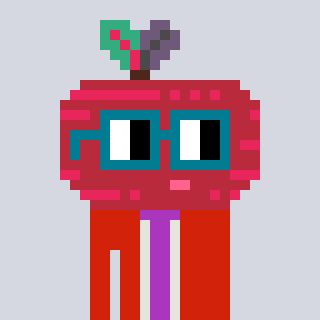
a pixel art character with square dark green glasses, a beet-shaped head and a red-colored body on a cool background